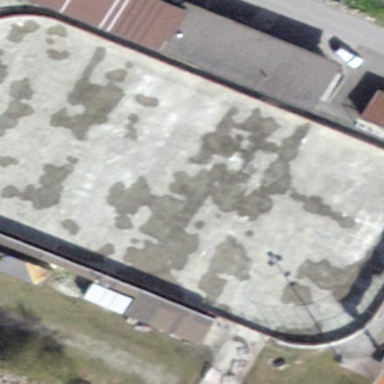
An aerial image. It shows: Pitch designed for ice hockey.